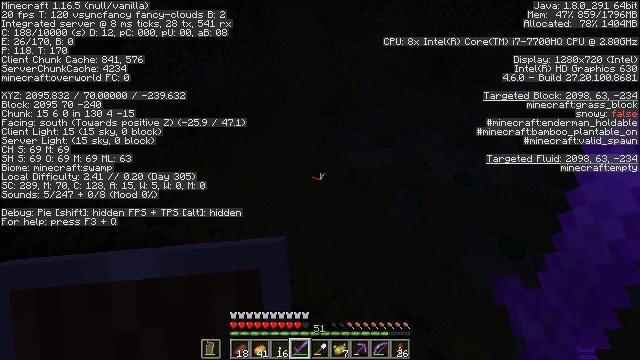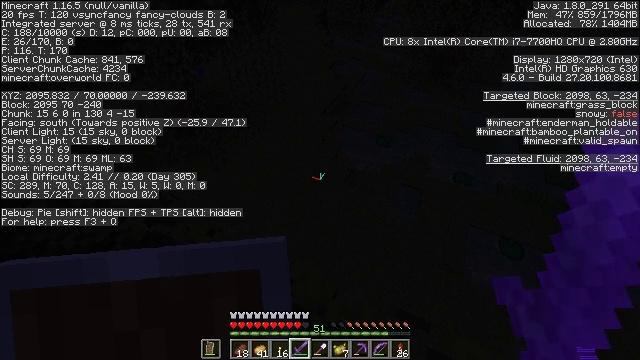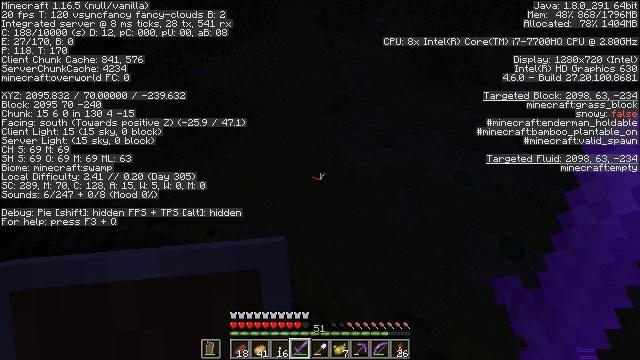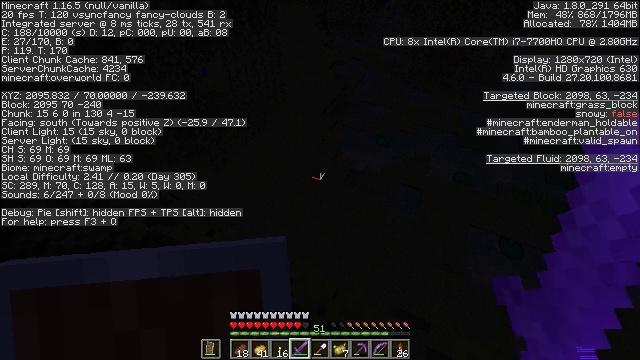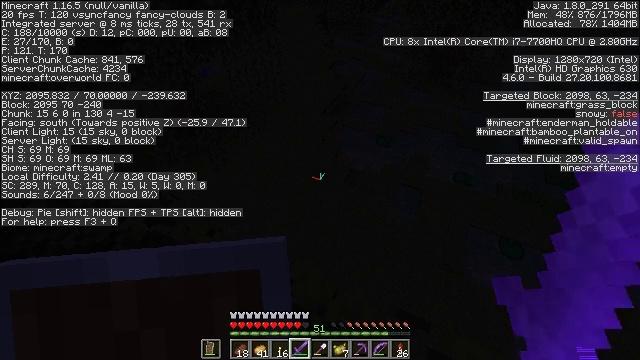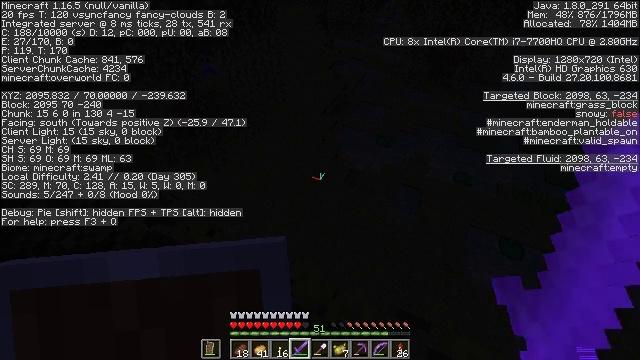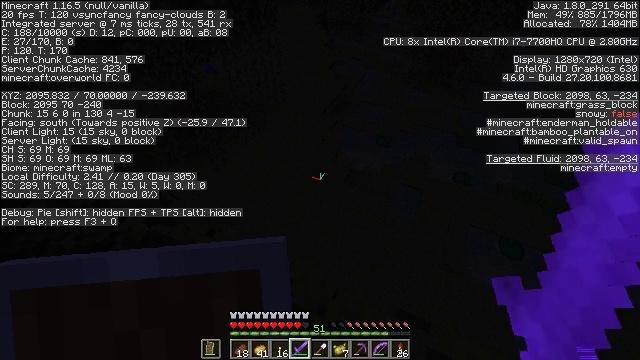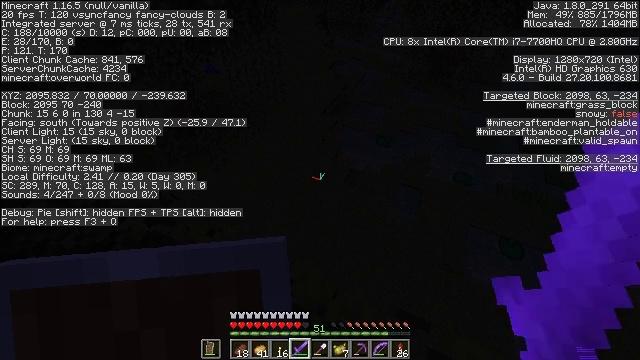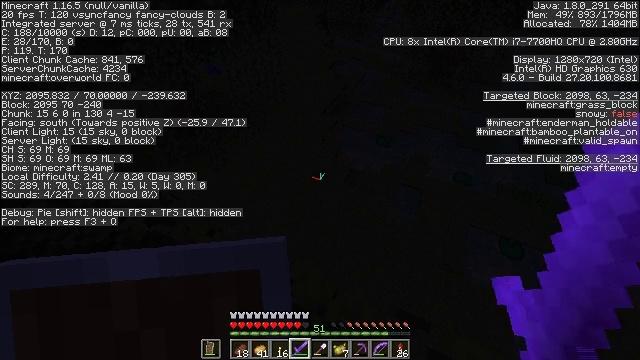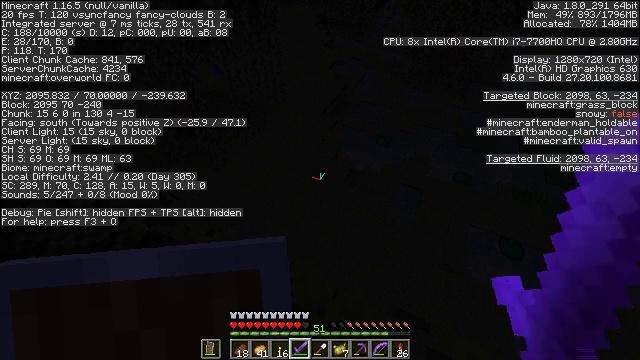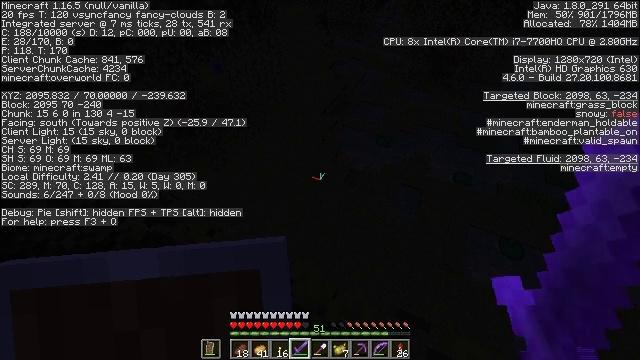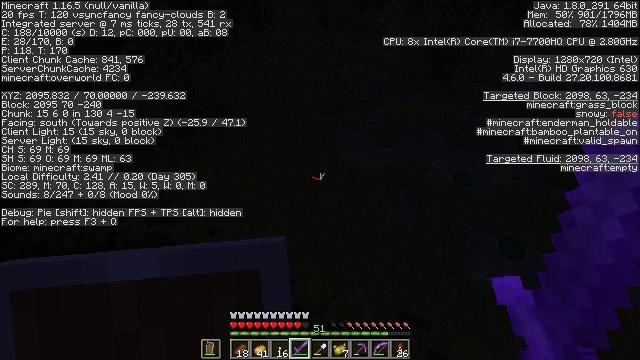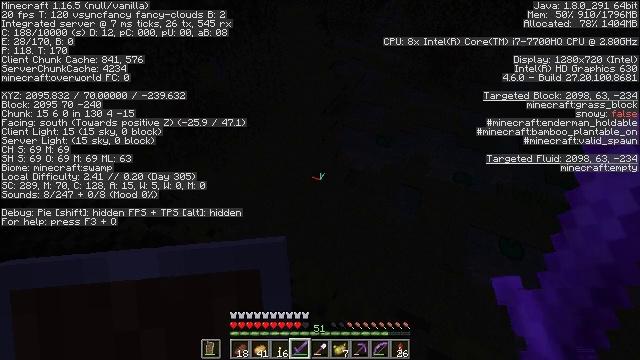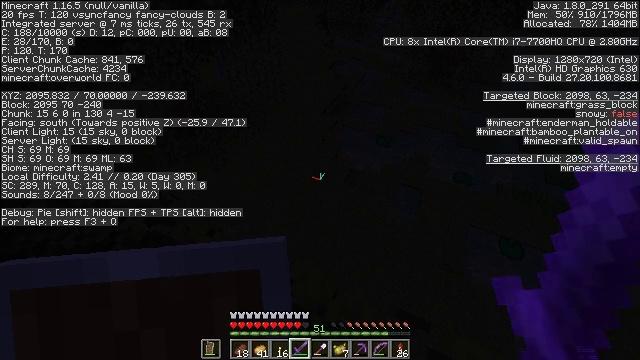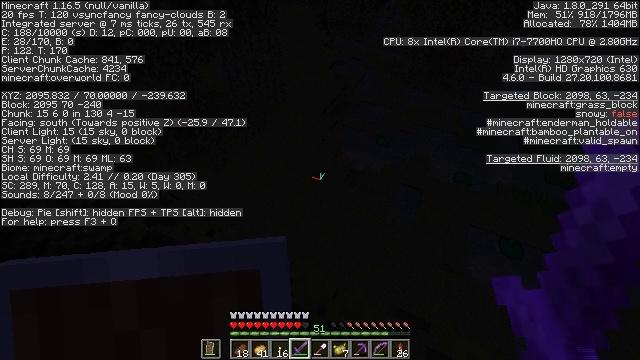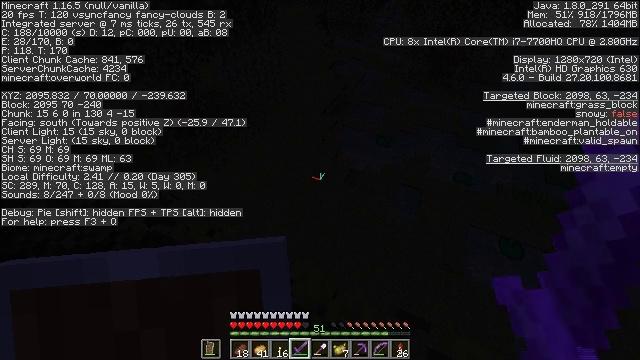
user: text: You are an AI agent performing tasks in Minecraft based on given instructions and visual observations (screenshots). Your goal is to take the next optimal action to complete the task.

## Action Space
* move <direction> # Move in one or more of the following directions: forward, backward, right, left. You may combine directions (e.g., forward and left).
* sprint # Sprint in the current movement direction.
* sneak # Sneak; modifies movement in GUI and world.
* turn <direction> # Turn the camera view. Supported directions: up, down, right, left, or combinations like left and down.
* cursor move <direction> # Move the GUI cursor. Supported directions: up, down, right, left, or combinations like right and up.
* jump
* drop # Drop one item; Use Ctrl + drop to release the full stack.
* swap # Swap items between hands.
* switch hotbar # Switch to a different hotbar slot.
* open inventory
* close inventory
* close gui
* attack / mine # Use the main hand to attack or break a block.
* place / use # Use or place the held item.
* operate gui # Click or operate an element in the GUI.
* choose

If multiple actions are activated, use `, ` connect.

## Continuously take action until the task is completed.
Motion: motion action
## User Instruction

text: Kill the slime.
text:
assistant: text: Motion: no_op
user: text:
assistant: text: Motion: no_op
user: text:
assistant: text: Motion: no_op
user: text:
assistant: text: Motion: no_op
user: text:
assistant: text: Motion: no_op
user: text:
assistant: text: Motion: no_op
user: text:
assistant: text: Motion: no_op
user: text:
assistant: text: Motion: no_op
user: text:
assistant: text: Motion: no_op
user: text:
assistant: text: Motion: no_op
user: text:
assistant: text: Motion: no_op
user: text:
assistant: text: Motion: no_op
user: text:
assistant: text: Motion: no_op
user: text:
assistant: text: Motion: no_op
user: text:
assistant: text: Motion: no_op
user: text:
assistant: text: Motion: no_op
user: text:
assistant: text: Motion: no_op
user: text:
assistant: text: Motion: no_op
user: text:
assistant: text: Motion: no_op
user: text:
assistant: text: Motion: no_op
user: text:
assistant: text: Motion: no_op
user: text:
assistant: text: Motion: no_op
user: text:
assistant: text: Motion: no_op
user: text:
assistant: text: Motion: no_op
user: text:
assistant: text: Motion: no_op
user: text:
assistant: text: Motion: no_op
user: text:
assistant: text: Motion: no_op
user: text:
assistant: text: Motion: no_op
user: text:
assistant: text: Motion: no_op
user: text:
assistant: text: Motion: no_op